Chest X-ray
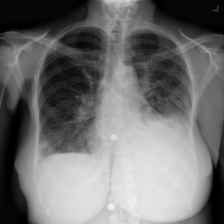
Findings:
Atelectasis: negative
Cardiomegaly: negative
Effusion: negative
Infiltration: negative
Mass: negative
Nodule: negative
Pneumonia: negative
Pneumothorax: negative
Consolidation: negative
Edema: negative
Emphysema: negative
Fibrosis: negative
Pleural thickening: negative
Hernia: negative